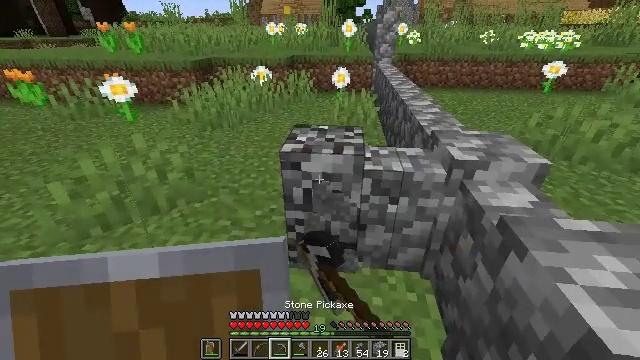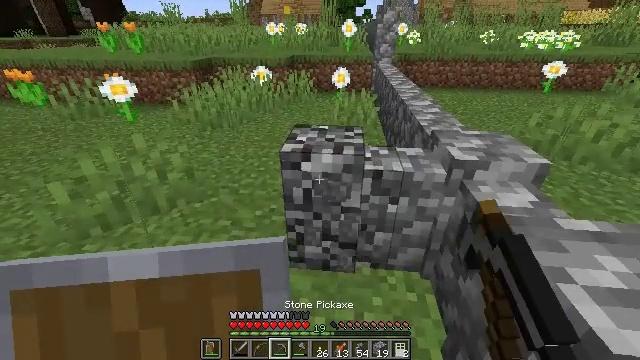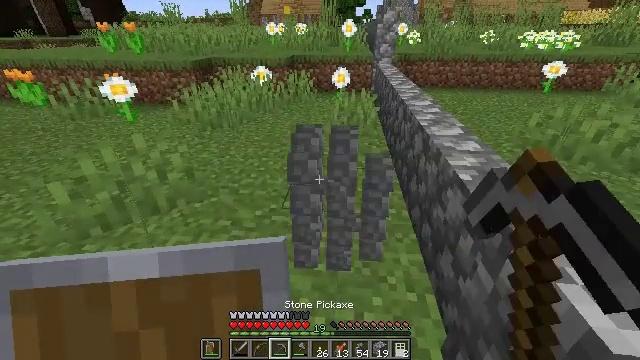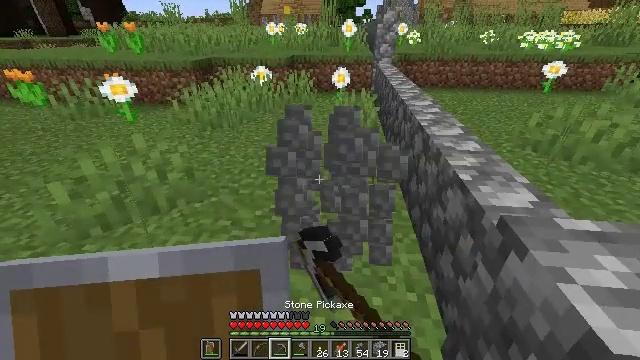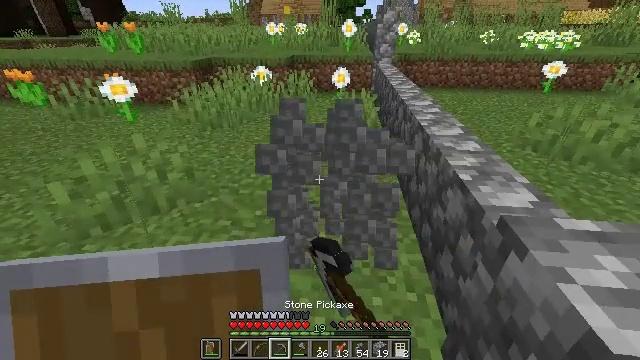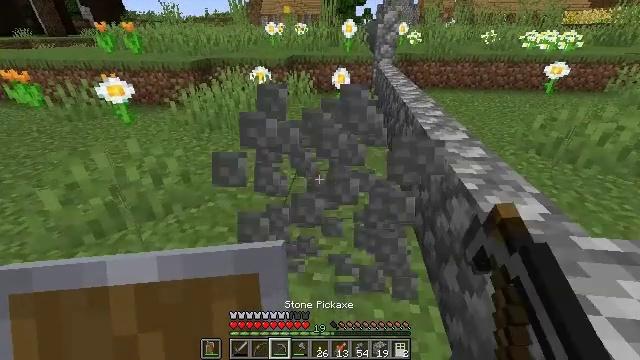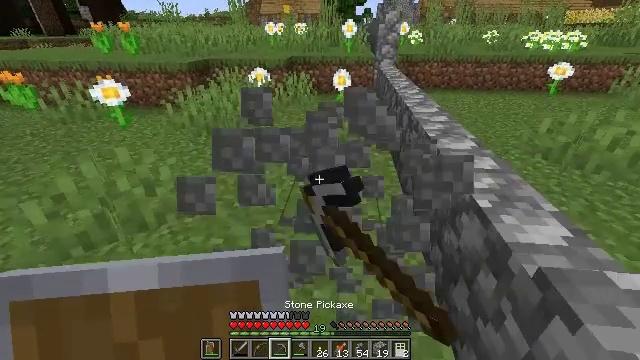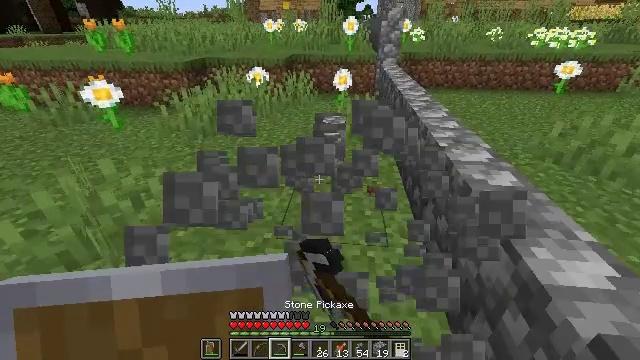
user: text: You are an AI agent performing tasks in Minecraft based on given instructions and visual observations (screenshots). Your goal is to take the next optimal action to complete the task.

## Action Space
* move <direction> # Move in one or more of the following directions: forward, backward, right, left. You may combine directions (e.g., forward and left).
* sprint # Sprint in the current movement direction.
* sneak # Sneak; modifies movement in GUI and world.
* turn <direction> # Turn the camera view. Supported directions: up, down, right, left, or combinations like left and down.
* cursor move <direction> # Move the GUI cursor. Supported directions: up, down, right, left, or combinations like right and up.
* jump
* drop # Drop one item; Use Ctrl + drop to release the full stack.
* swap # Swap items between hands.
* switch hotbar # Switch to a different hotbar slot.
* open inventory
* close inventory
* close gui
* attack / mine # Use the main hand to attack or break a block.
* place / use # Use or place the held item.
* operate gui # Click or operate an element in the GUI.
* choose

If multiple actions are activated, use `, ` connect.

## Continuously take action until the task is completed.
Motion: motion action
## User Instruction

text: Break down the cobblestone wall to collect it.
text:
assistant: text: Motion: attack / mine
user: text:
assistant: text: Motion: attack / mine
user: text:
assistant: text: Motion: attack / mine
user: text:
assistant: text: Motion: attack / mine
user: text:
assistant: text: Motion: move forward, attack / mine
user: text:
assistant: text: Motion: move forward, attack / mine
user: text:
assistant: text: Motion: move forward, attack / mine
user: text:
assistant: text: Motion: attack / mine